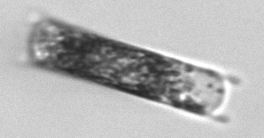
Label: Hemiaulus